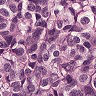
Metastatic tissue present: yes